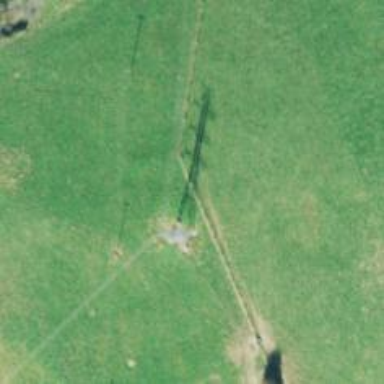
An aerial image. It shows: Lattice structure tower used for power transmission.